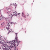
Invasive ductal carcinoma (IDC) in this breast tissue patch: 1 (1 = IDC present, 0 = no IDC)